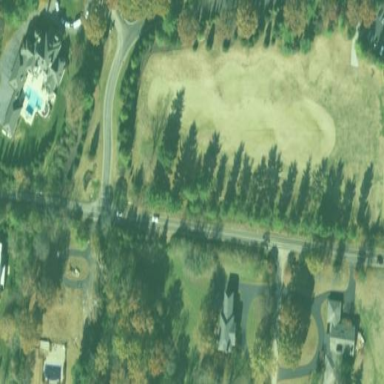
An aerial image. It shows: Grassy area used as driving range for golf.